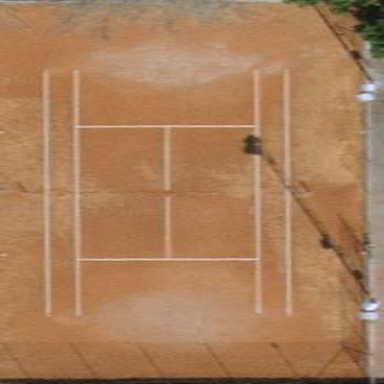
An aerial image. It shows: Tennis court in leisure pitch.